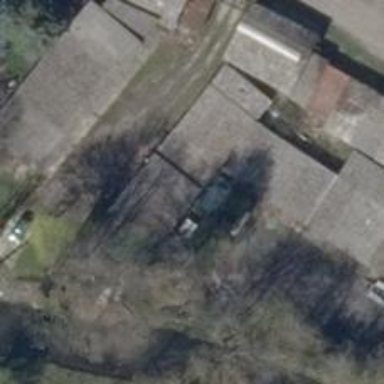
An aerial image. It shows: Group of garages.